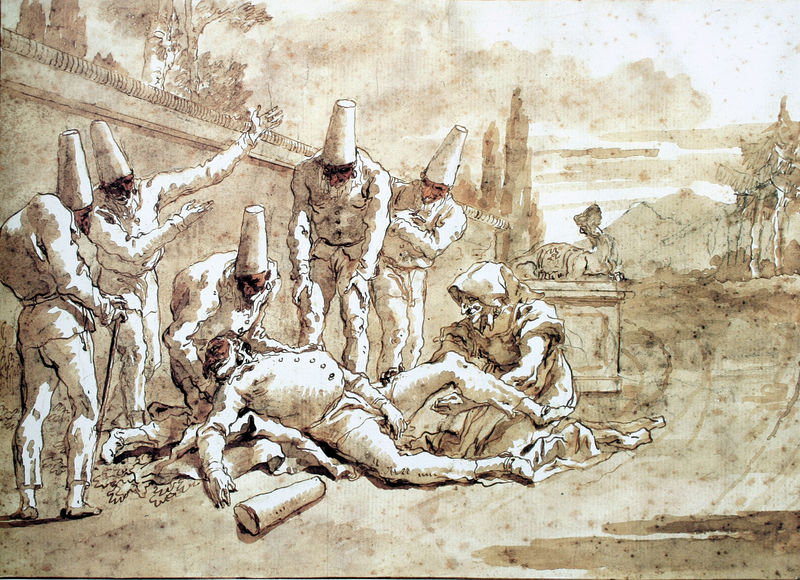
Titel: Pulcinella kollabiert an der Mauer einer Villa
Künstler: Giovanni Domenico Tiepolo
Standort: Stanford
Institution: Stanford  University Museum of Art
Schlagwörter: baum, berg, feder, hand, himmel, laub, mann, schatten, weiß, wolken, aquarell, bäume, gelb, landschaft, menschen, ocker, äste, braun, frau, geste, grau, handschuhe, hell, hintergrund, hut, hüte, kleid, licht, männer, nase, orange, skizze, strasse, szene, zeichnung, gürtel, park, rot, tuch, weg, wolke, zaun, beige, haube, alt, bart, betrunken, mützen, wand, alte, gesicht, halten, sockel, tod, tot, toter, vollbart, gesten, ferne, weite, zweige, figur, kutte, stoff, tücher, genre, stock, garten, skulptur, statue, taille, bein, papier, liegen, venedig, stab, furchen, spuren, berge, mauer, monochrom, rand, sepia, dick, kopftuch, bauch, plastik, podest, knöpfe, kante, laviert, tusche, bücken, krank, maske, narr, narren, türme, kegel, linie, denkmal, clown, radierung, stich, ironie, karrikatur, uniformen, knien, verletzt, fasching, koloriert, friedhof, pinsel, daumier, sims, beugen, grab, sterben, trupp, krankheit, wanderer, sturz, unfall, kostüme, wegrand, trunkenheit, greisin, umbra, schauspieler, aufregung, verletzung, ohnmacht, turban, karneval, unheimlich, türkei, karrekatur, umgefallen, gefallen, harlekin, lavierung, grotesk, trunken, hexe, buckel, coloriert, masken, schausteller, pierrot, gebrochen, gehöht, tiepolo, clowns, helferin, behandlung, grabmonument, lavur, line, derwische, krankenschwester, harlekins, pulcinella, tiepolo d.j., harlekine, tuschelavierung, barkuss, beinbruch, erkrankung, heilerin, hitzschlag, krankenpflegerin, kümmern, pulcinella tot, verpflegen, wanst, ärztin, k´skizze, wolkien, narrenhut